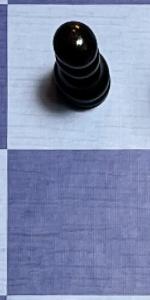
Label: Empty